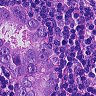
Metastatic tissue present: yes